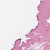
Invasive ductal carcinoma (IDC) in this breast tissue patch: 0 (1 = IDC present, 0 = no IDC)